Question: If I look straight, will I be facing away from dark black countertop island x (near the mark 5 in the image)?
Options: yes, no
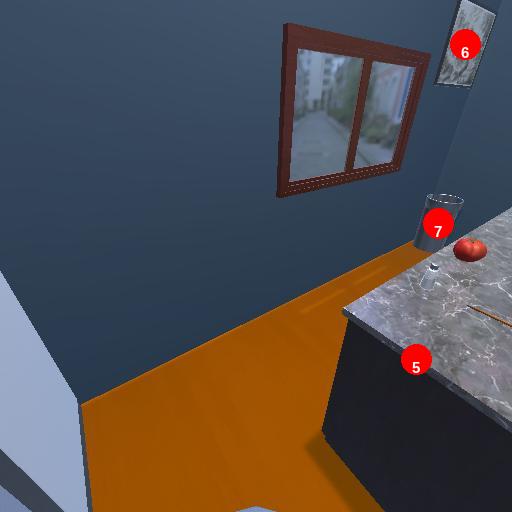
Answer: yes